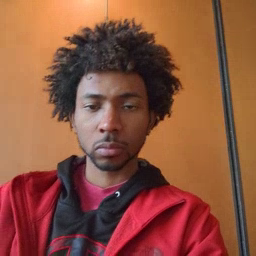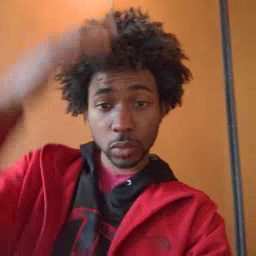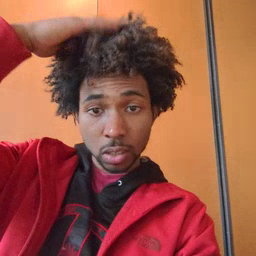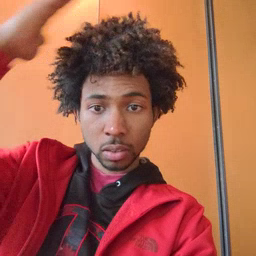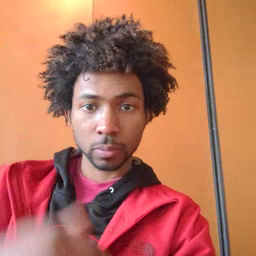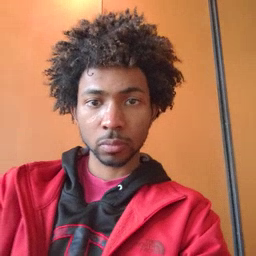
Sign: hat